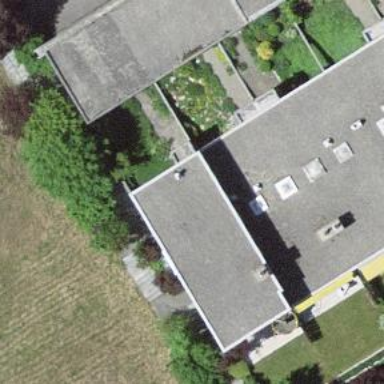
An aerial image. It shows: Residential building.